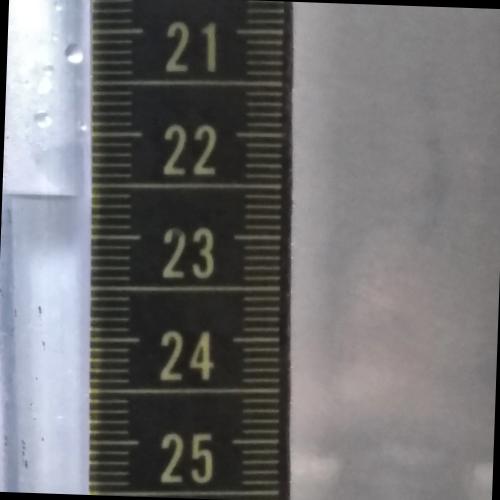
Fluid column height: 22.6 cm